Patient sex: M
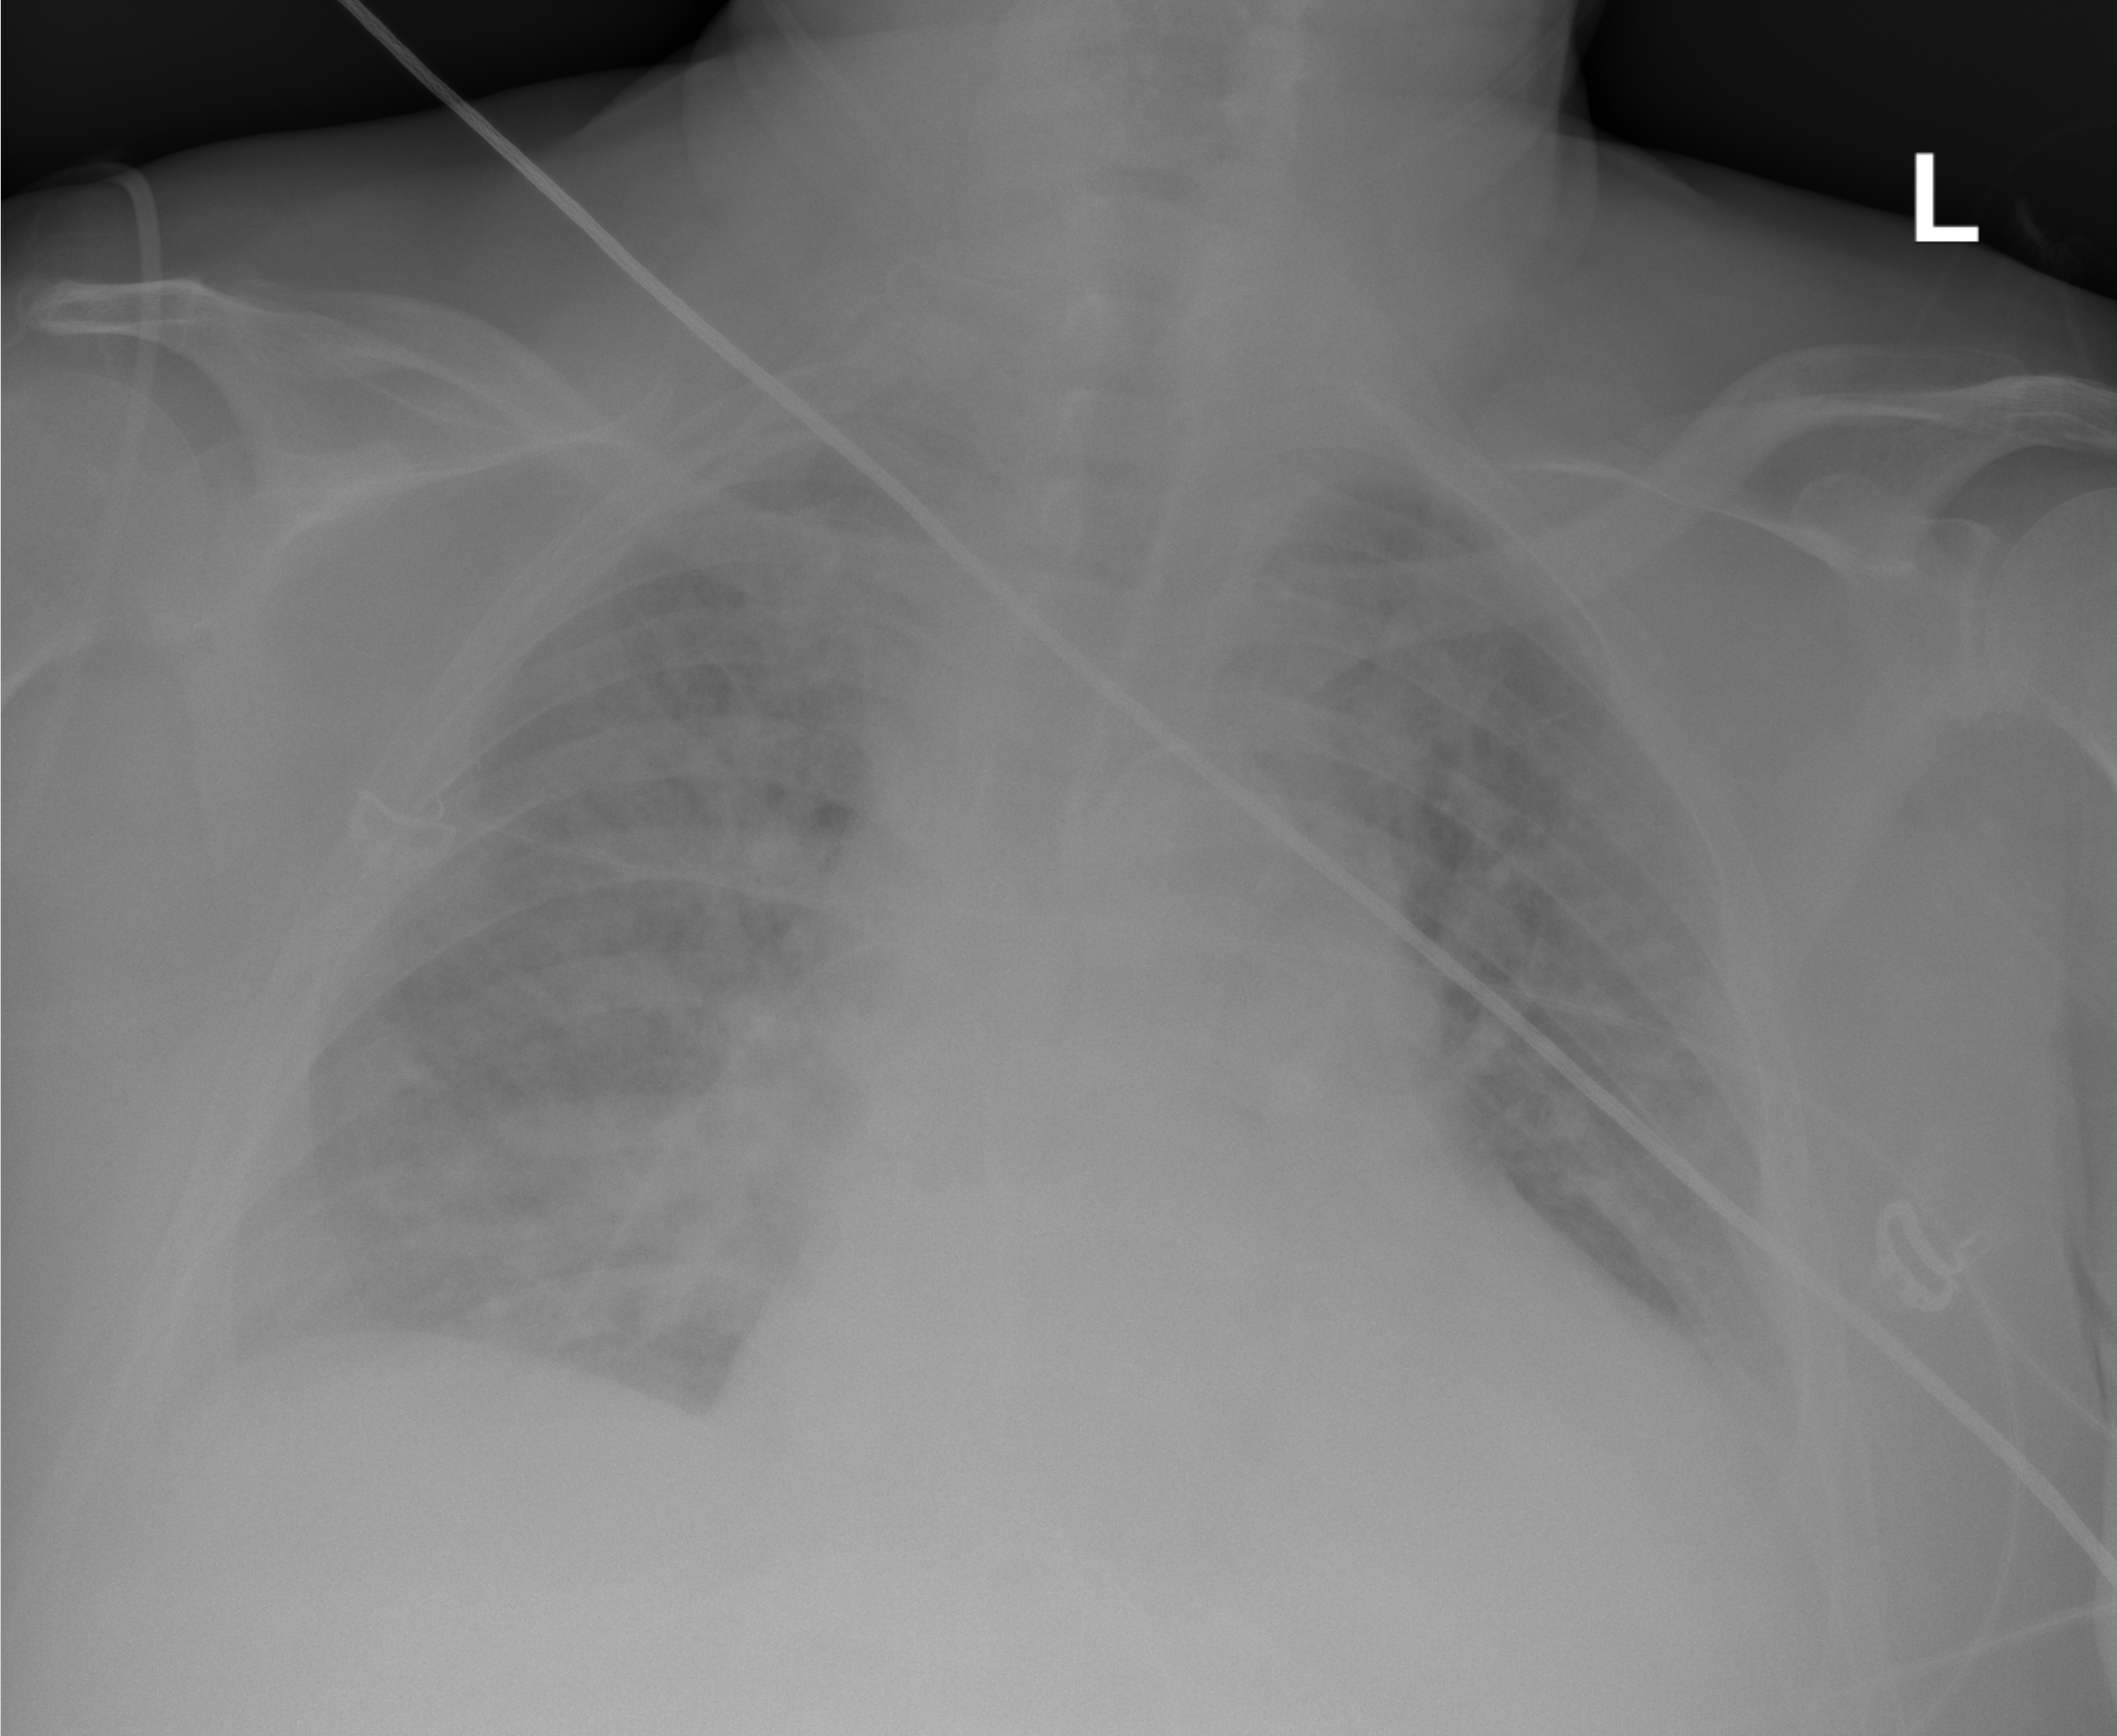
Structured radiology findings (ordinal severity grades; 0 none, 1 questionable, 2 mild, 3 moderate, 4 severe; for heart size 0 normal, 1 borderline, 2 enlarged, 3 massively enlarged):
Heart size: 0
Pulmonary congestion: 0
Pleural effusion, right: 2
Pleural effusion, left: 2
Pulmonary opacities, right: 0
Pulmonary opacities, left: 0
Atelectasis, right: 1
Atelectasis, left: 1